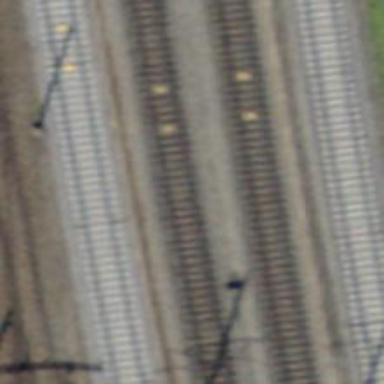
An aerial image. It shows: Railway with electrified tracks and contact line. There are two tracks in total.